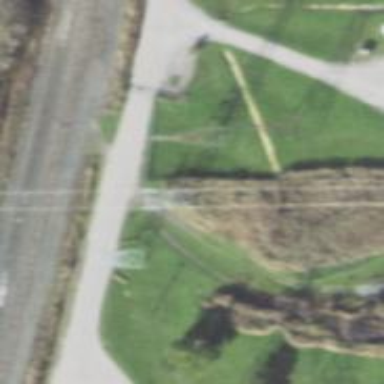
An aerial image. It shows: Abandoned railway.